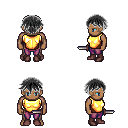
a pixel art fantasy rpg character, male body template, human, dark skin, gold chest armor, magenta pants, gray short bangs hairstyle, maroon shoes, dagger, four views (front, back, left, right), 2x2 character sprite sheet, small pixel art, hard edges, no anti-aliasing